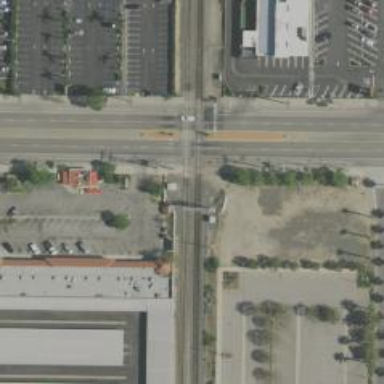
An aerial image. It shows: Primary highway with separate sidewalk.